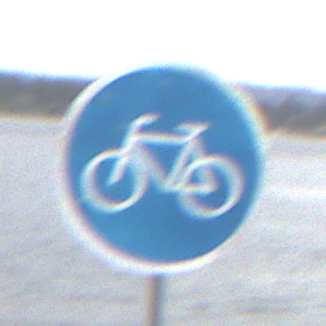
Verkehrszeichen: Radweg
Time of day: Midday
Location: Outdoor (Suburban)
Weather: Overcast
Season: NotSpecified
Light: Natural